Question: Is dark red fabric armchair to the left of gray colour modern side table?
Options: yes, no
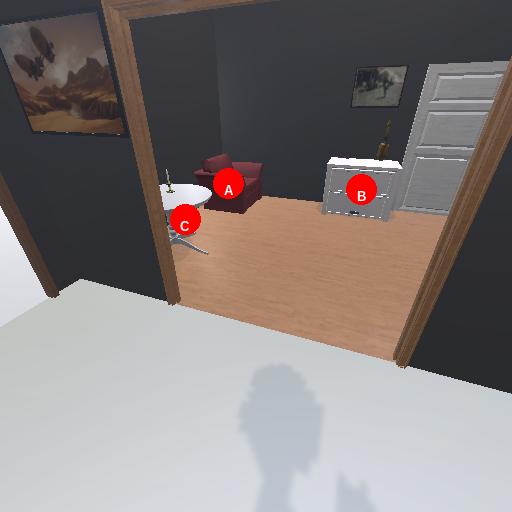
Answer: yes